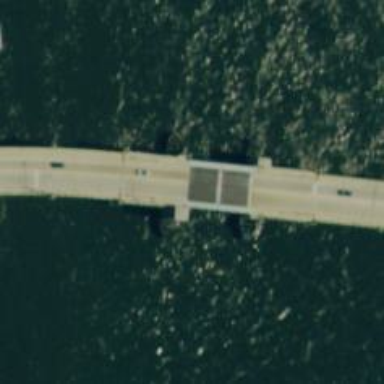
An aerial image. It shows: Primary highway on movable bascule bridge.